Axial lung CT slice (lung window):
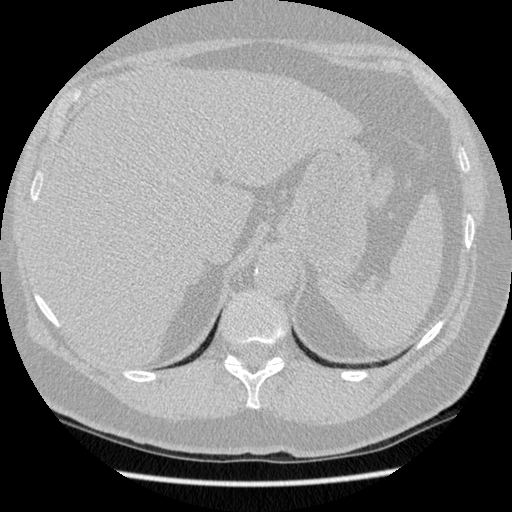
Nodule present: no